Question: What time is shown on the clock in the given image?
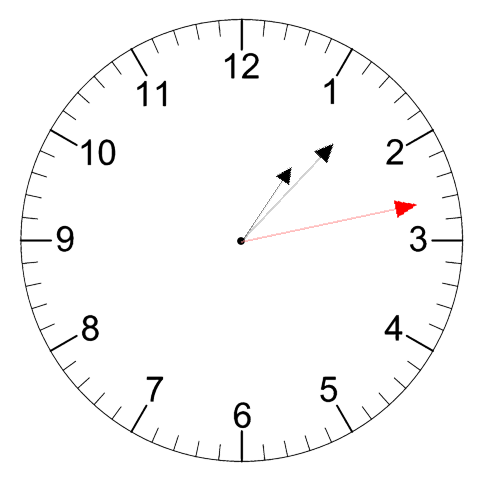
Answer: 01:07:13